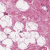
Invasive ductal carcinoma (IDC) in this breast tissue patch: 0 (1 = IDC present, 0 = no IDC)